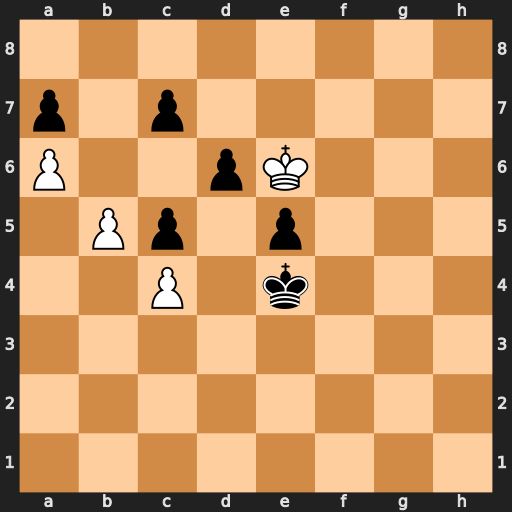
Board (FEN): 8/p1p5/P2pK3/1Pp1p3/2P1k3/8/8/8
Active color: w
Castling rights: -
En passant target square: -
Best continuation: Kd7 Kd4 Kxc7 e4 b6 axb6 a7 e3 a8=Q